Question: <URL>:

What is the actual component, which is used as a handle?
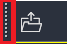
Answer: The <URL> of 'QToolBar' shows, that the handle is painted in the following way:
'''
opt.rect = style->subElementRect(QStyle::SE_ToolBarHandle, &opt, this);
if (opt.rect.isValid())
style->drawPrimitive(QStyle::PE_IndicatorToolBarHandle, &opt, &p, this);
'''
The documentation of <URL> says:
> 'QStyle::PE_IndicatorToolBarHandle' '36' 'The handle of a toolbar.'
---
If you want to change the look of the handle using stylesheets, the 'QToolBar' section of the <URL> says:
> The handle (to move the toolbar) is styled using the <URL> subcontrol.
<URL>
'''
QToolBar::handle {
image: url(handle.png);
}
'''